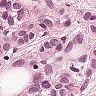
Metastatic tissue present: yes